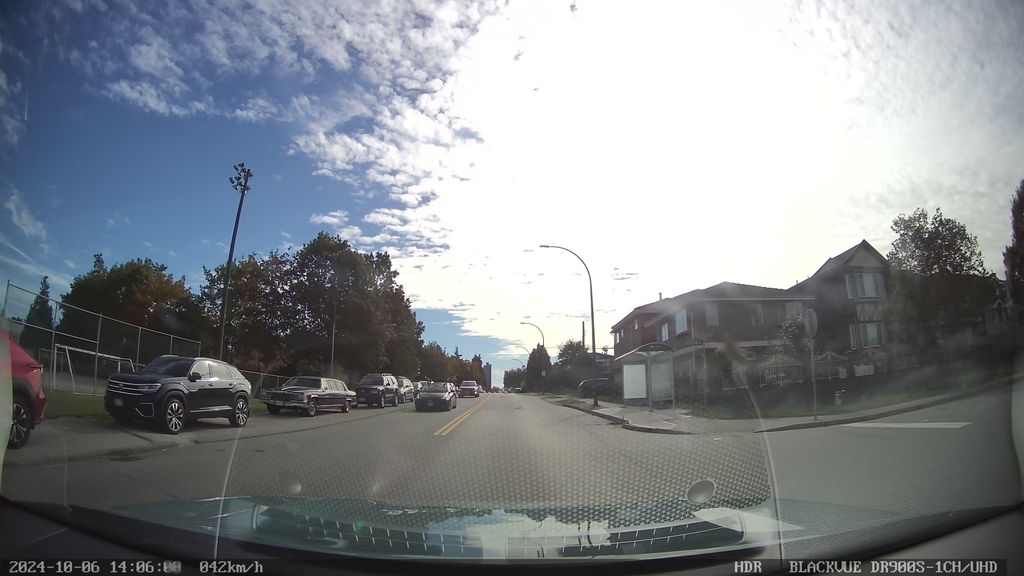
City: vancouver